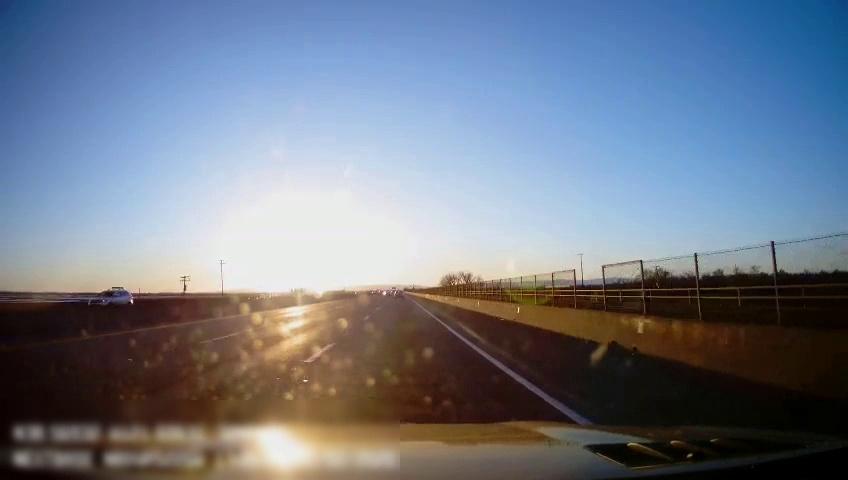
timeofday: Day
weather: Sunny
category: Drivable Space
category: Vehicles | SUV
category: Vehicles | SUV
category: Vehicles | SUV
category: Vehicles | Van
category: Lanes | Alternate Lane
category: Lanes | Current Lane
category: Lanes | Current Lane
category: Lanes | Alternate Lane